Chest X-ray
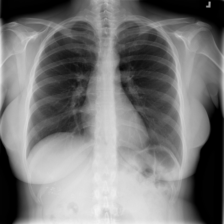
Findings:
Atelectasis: negative
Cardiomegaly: negative
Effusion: negative
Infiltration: negative
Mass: negative
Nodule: negative
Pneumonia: negative
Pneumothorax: negative
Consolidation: negative
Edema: negative
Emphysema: negative
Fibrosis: negative
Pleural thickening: negative
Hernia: negative